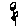
Label: flower